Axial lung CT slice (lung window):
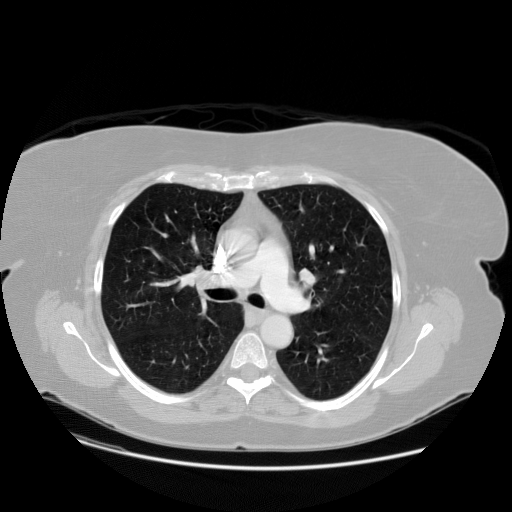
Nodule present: no